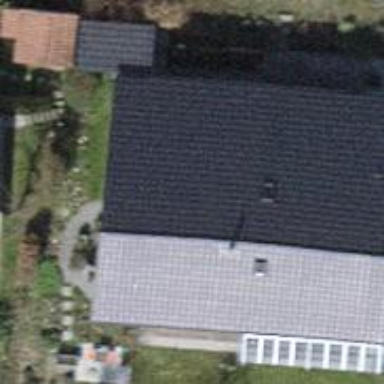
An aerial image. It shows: Detached building with gabled roof.